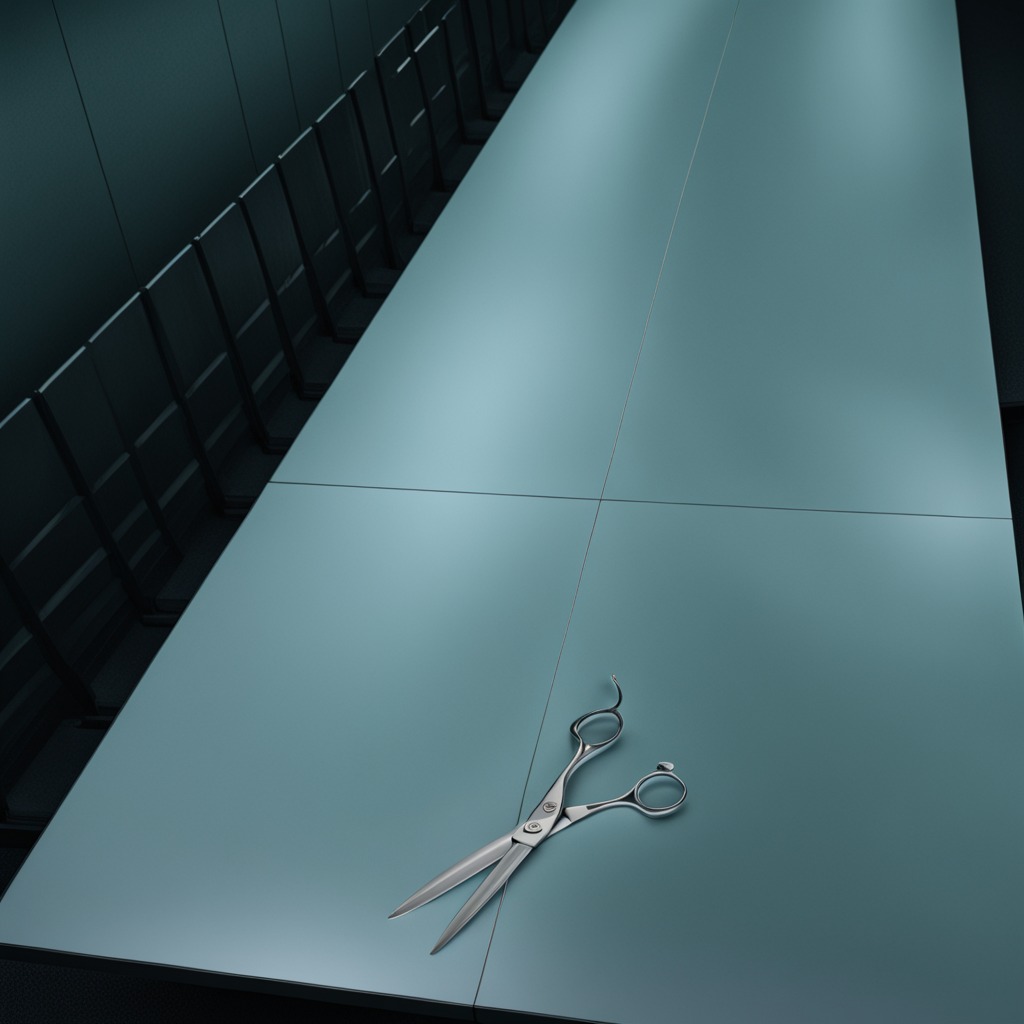
A scissor lying on a table in a railway signal maintenance room.